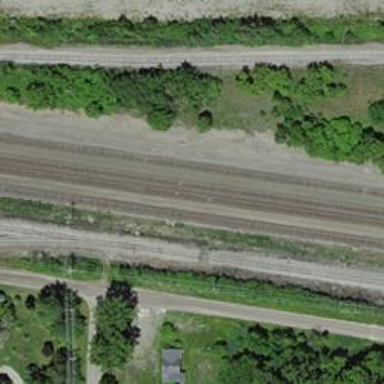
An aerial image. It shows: Railway siding for service.